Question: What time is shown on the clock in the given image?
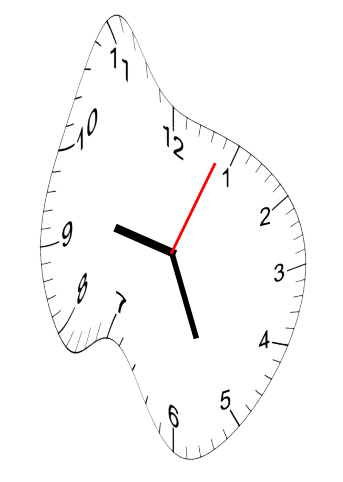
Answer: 09:26:04